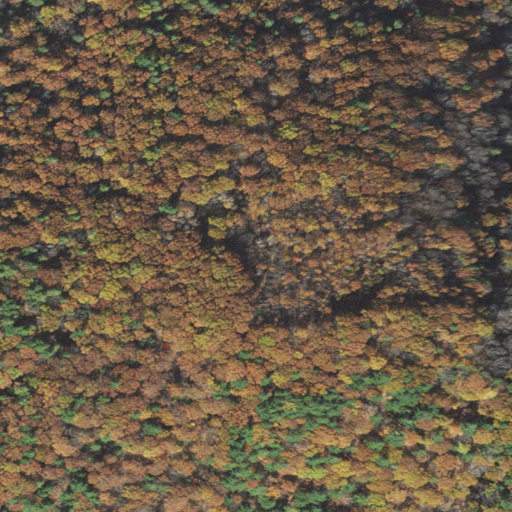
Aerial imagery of mountain in Massachusetts named Lauras Tower containing deciduous forest and mixed forest